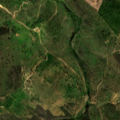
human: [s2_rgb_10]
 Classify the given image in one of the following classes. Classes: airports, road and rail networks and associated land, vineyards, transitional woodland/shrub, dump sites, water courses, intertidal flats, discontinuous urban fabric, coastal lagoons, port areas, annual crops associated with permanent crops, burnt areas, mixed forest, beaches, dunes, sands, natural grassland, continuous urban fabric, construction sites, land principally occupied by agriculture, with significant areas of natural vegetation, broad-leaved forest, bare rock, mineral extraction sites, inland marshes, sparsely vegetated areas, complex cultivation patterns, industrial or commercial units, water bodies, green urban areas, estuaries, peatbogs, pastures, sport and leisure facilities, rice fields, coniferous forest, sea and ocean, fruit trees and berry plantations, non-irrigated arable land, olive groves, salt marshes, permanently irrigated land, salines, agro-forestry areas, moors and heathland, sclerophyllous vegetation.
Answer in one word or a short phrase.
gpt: agro-forestry areas, transitional woodland/shrub